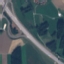
Land use / land cover: Highway